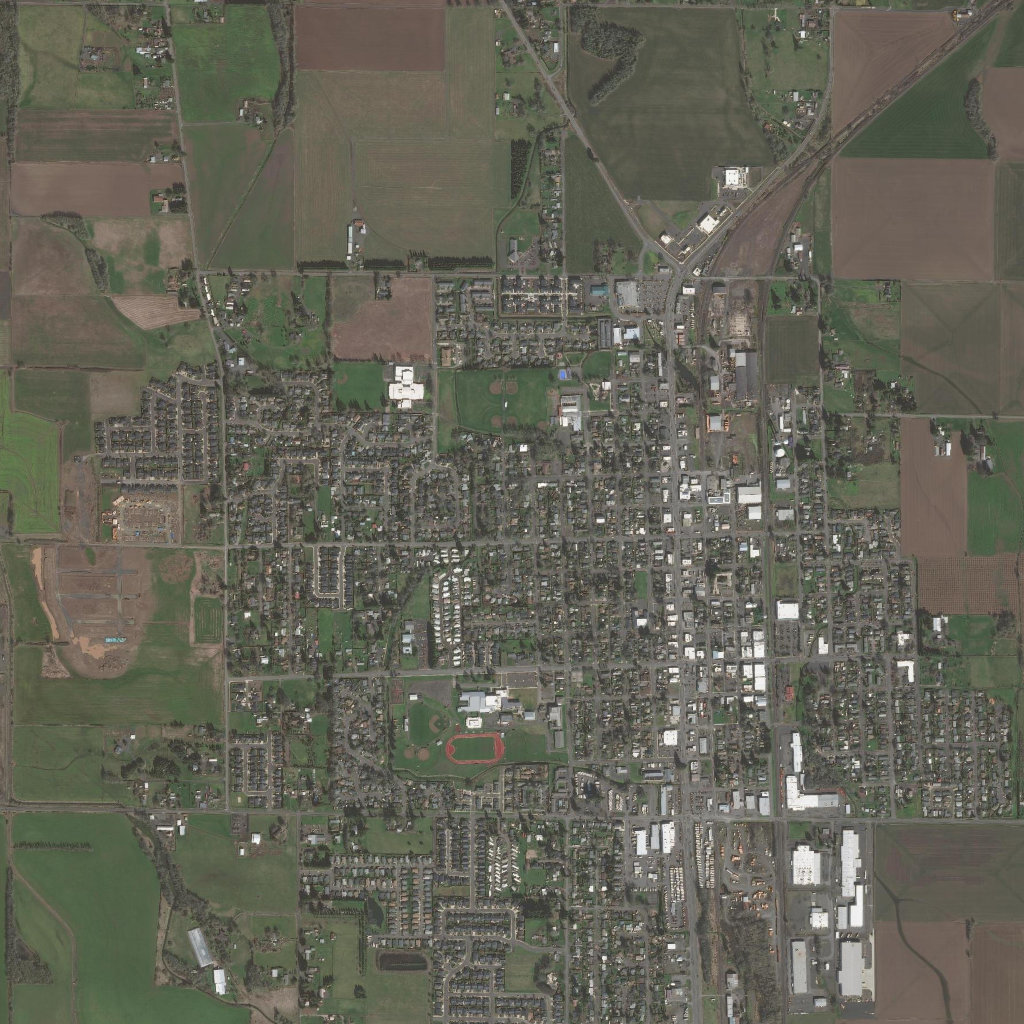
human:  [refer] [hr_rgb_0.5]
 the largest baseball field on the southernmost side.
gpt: <box>[[38, 68, 44, 73, 0]]</box>